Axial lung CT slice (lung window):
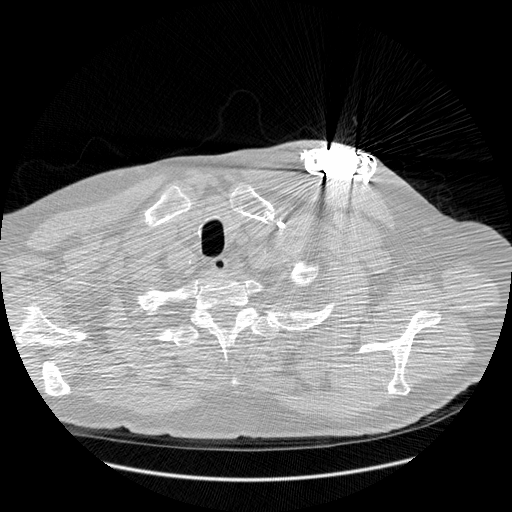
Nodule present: no